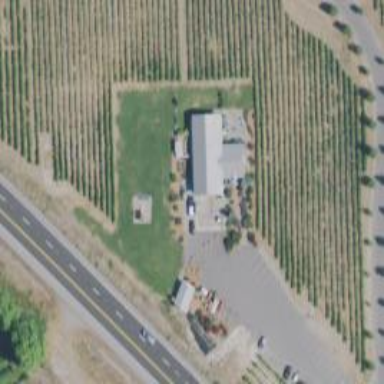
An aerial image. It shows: Vineyard.